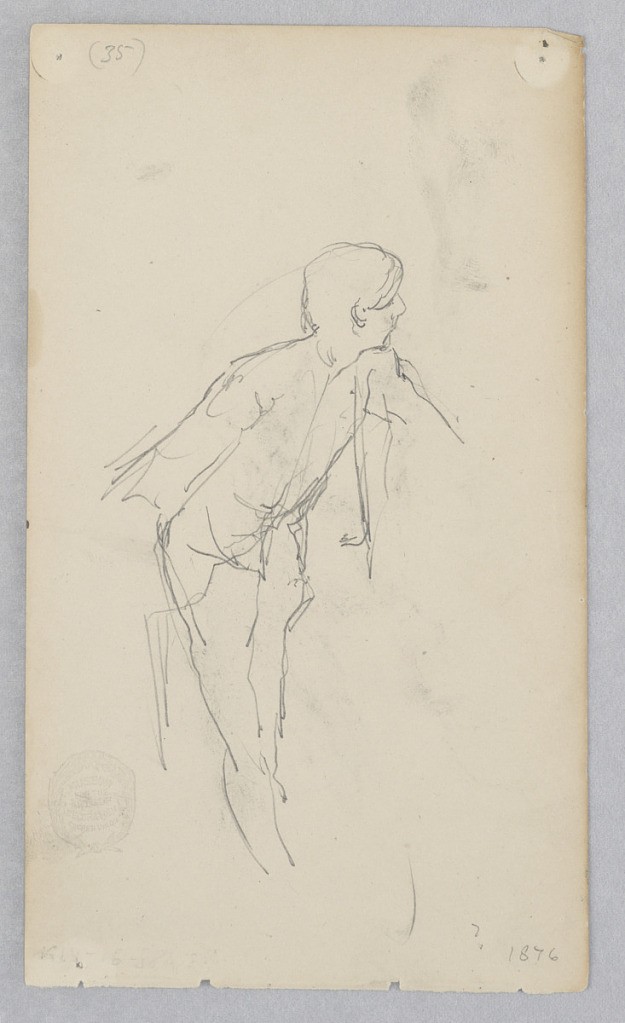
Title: Figure
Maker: Robert Frederick Blum, American, 1857–1903
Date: n.d.
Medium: Graphite on wove paper
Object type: Drawing
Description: Sketch of a male figure bowing.